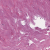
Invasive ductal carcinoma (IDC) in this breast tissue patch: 0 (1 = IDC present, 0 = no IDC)